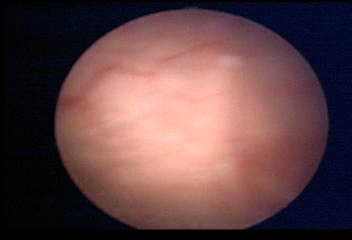
Modality: WLC
Class: Normal mucosa
Bladder cancer association: No